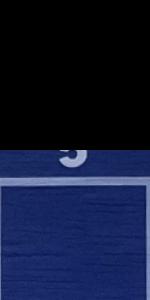
Label: Empty